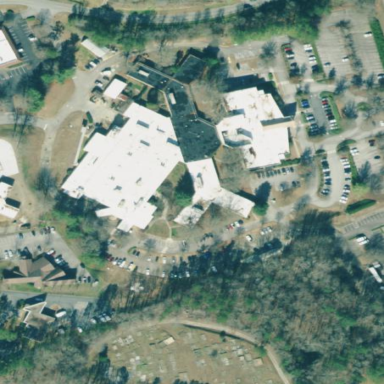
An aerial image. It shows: Nursing home.